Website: crate-barrel
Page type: account-selection
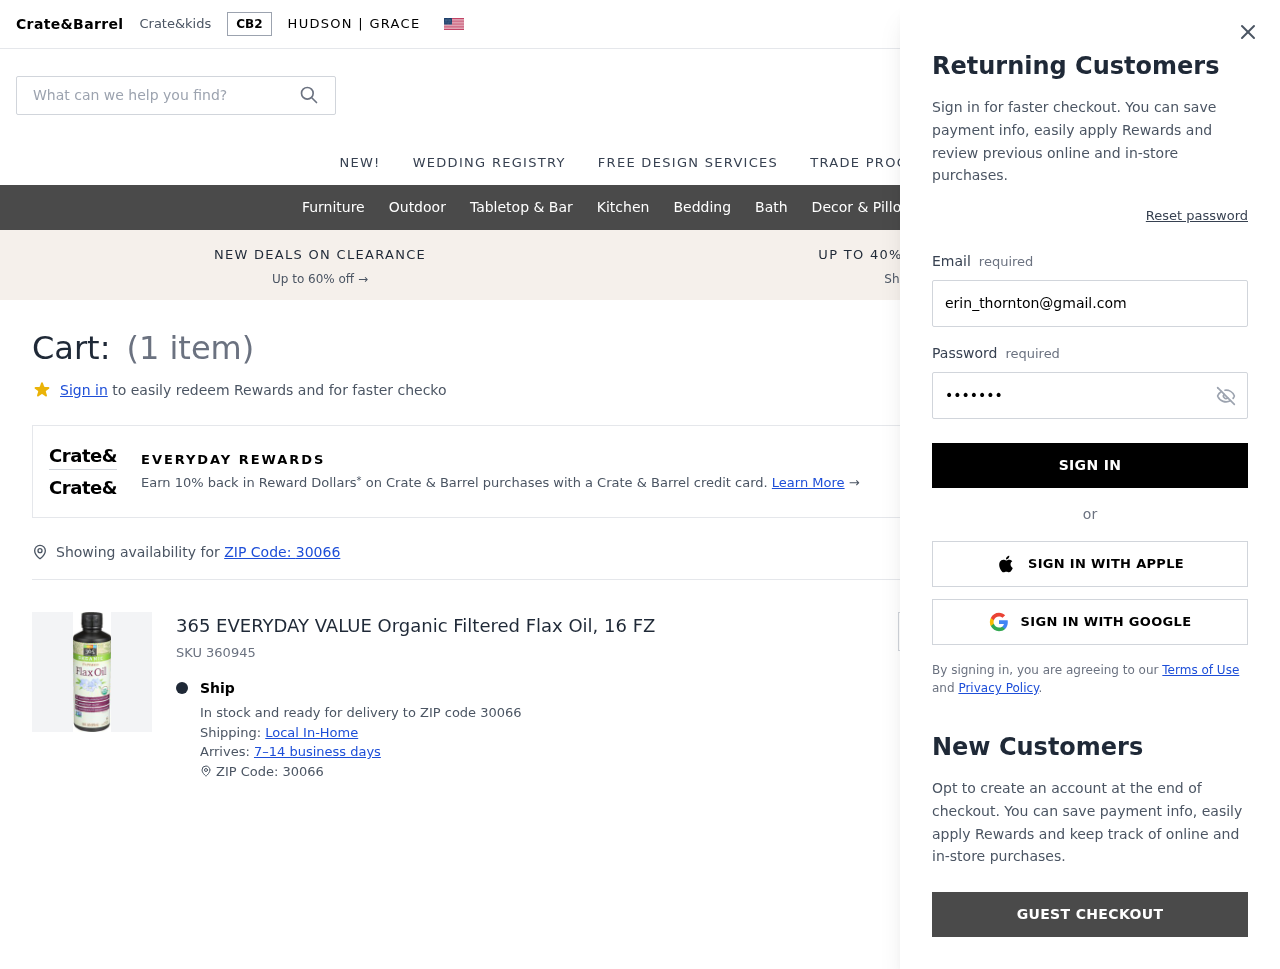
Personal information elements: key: PII_EMAIL
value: erin_thornton@gmail.com
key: PII_POSTCODE
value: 30066
Product elements: key: PRODUCT1_NAME
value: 365 EVERYDAY VALUE Organic Filtered Flax Oil, 16 FZ
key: PRODUCT1_QUANTITY
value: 1
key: PRODUCT1_SKU
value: SKU 360945
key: PRODUCT1_ORIGINAL_PRICE
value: $14.74
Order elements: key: ORDER_NUM_ITEMS
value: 1
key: ORDER_SUBTOTAL
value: $11.79
Search elements: key: HEADER_SEARCH
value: What can we help you find?